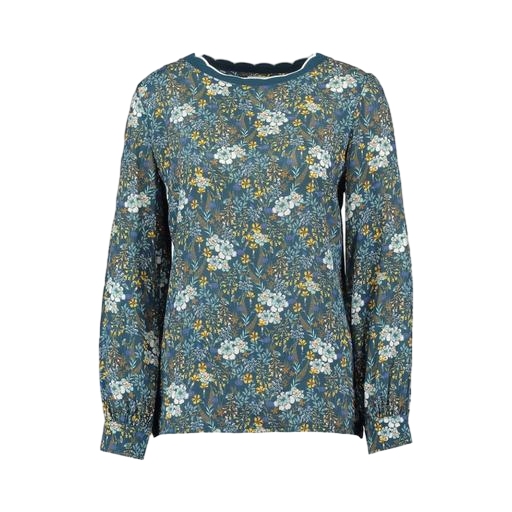
blue floral-printed blouse, blue floral lace-trimmed blouse, blue floral-print blouse, white background